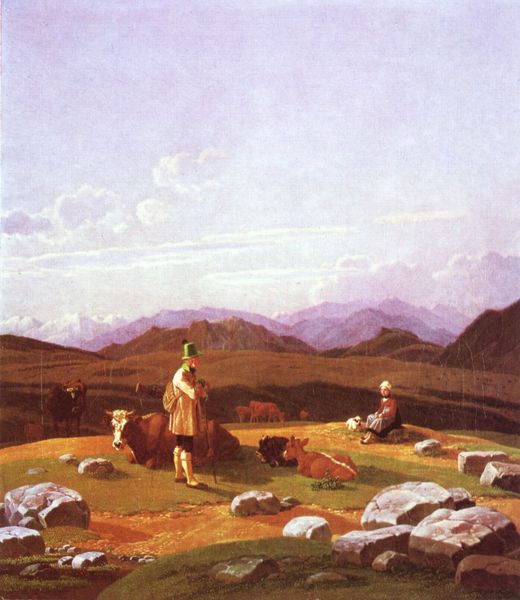
Titel: Jäger auf der Hochalm
Künstler: Wilhelm Kobell
Standort: Schweinfurt
Institution: Sammlung Georg Schäfer
Schlagwörter: berg, blau, felsen, gemälde, himmel, mann, schatten, weiß, wolken, gelb, grün, landschaft, menschen, mädchen, ocker, braun, frau, grau, hintergrund, hut, kleid, licht, männer, orange, ausblick, gras, rot, wiese, wolke, haube, rock, stein, steine, ferne, horizont, hügel, kühe, natur, vieh, weide, weite, sonne, sitzend, stehend, paar, tal, esel, stock, blesse, klar, magd, ruhig, schuhe, stab, berge, fels, gebirge, gipfel, sonnenlicht, bergkette, dunst, lila, violett, grasen, herde, kahl, kuh, rind, alm, oliv, rast, romantik, einfach, figurativ, junge, panorama, lamm, rinder, schaf, heimat, alpen, idyllisch, stiefel, tracht, ländlich, karg, wanderer, begegnung, sonnenschein, felsbrocken, brocken, plateau, hörner, gebirgslandschaft, rucksack, wanderstock, buntvieh, ochsen, hirte, hirten, hirtin, unterwegs, baumgrenze, alpin, kalb, hirt, felsgestein, hüter, bergsteiger, inder, beinkleider, alpenpanorama, wese, beruhigend, bergsicht, entspannend, 1800, wilhelm von kobell, hirtenlandschaft, grüne kopfbedeckung, kuj, spitzwweg